Question: Please improve this query and help me find the solution for it.
orders table

'''
select orders.item,
case when orders.ordertype='shop' then
sum(invoice.quantity) else 0 end shop,
case when orders.ordertype='online' then
sum(invoice.quantity) else 0 end onlinee
from orders
join invoice on invoice.orderid=orders.orderid
where orderdate>=sysdate-90
and 'online'<'shop'
group by orders.item,orders.ordertype;
'''
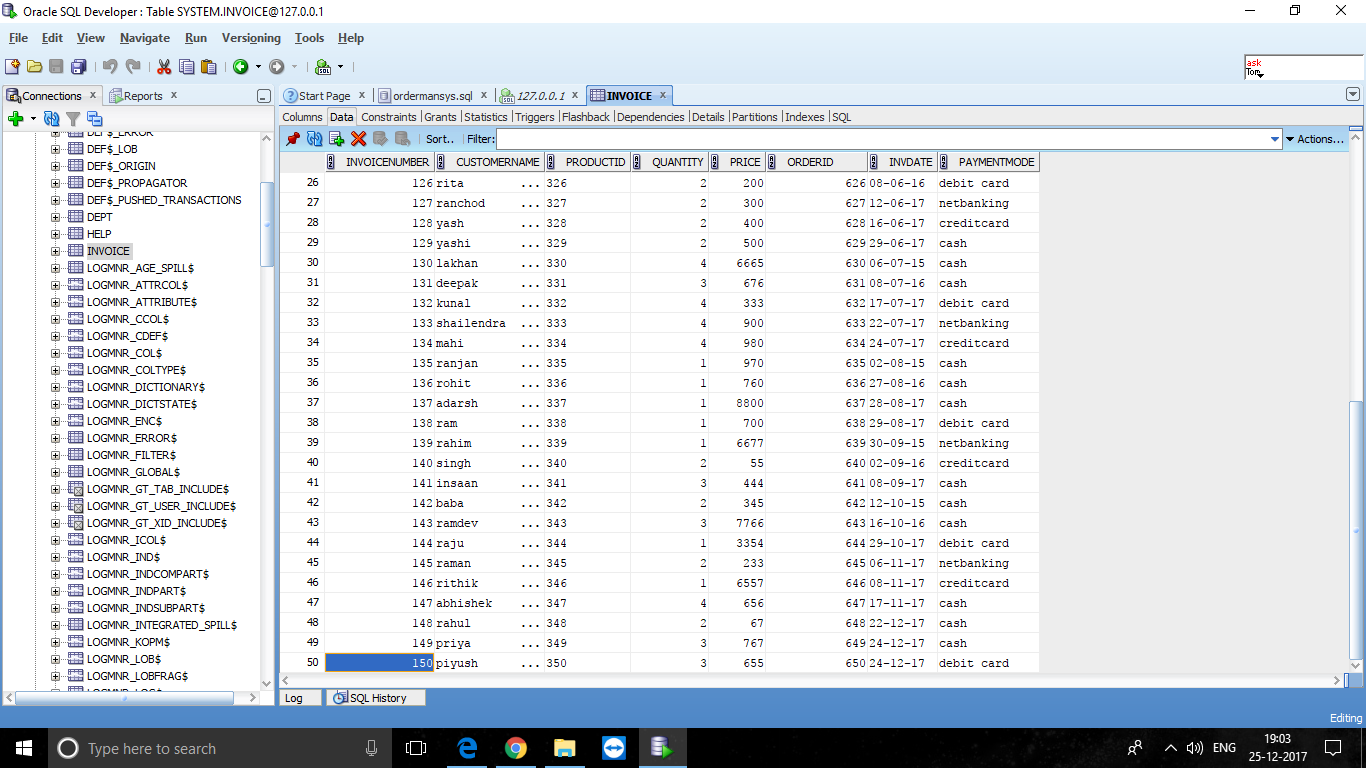
Answer: Basically, you want a 'having' clause. But you also need to get the 'group by' right:
'''
select o.item,
sum(case when o.ordertype = 'shop' then i.quantity else 0 end) as num_shop,
sum(case when o.ordertype = 'online' then i.quantity else 0 end) as num_online
from orders o join
invoice i
on i.orderid o= o.orderid
where orderdate >= sysdate - 90
group by o.item
having (sum(case when o.ordertype = 'shop' then i.quantity else 0 end) <
sum(case when o.ordertype = 'online' then i.quantity else 0 end)
);
'''